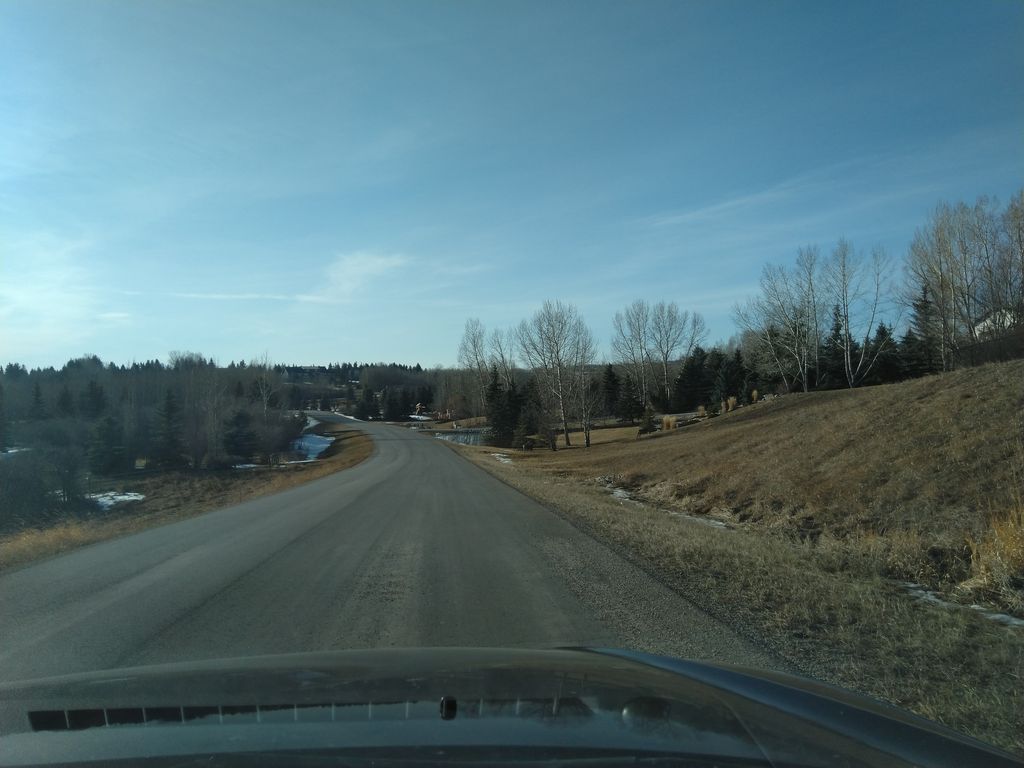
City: calgary